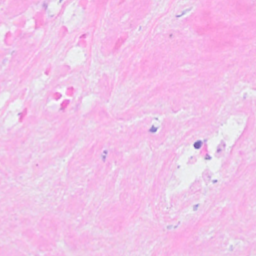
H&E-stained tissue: Breast